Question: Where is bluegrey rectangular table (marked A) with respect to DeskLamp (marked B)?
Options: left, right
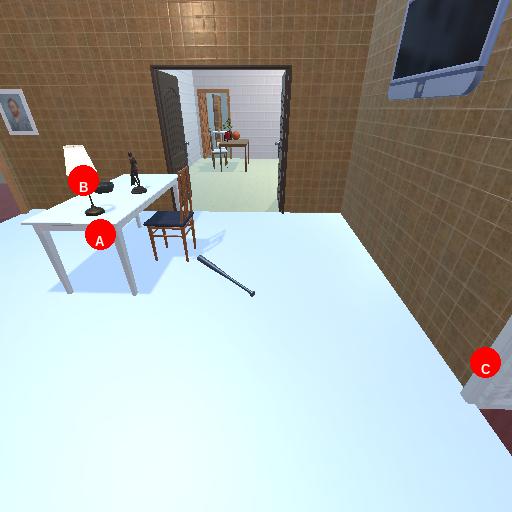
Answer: left